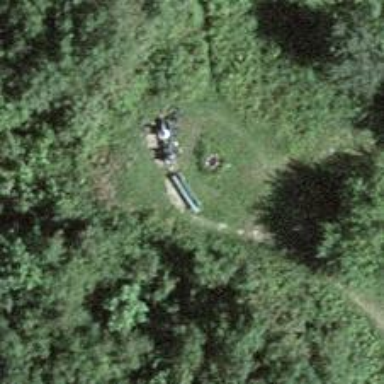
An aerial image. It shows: Bench.